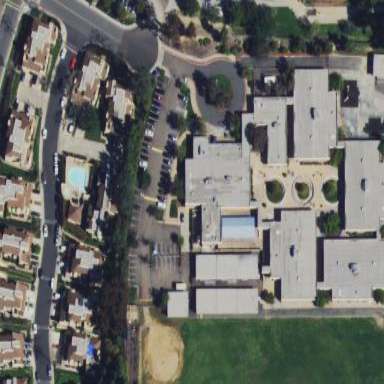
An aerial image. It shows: Educational building.